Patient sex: M
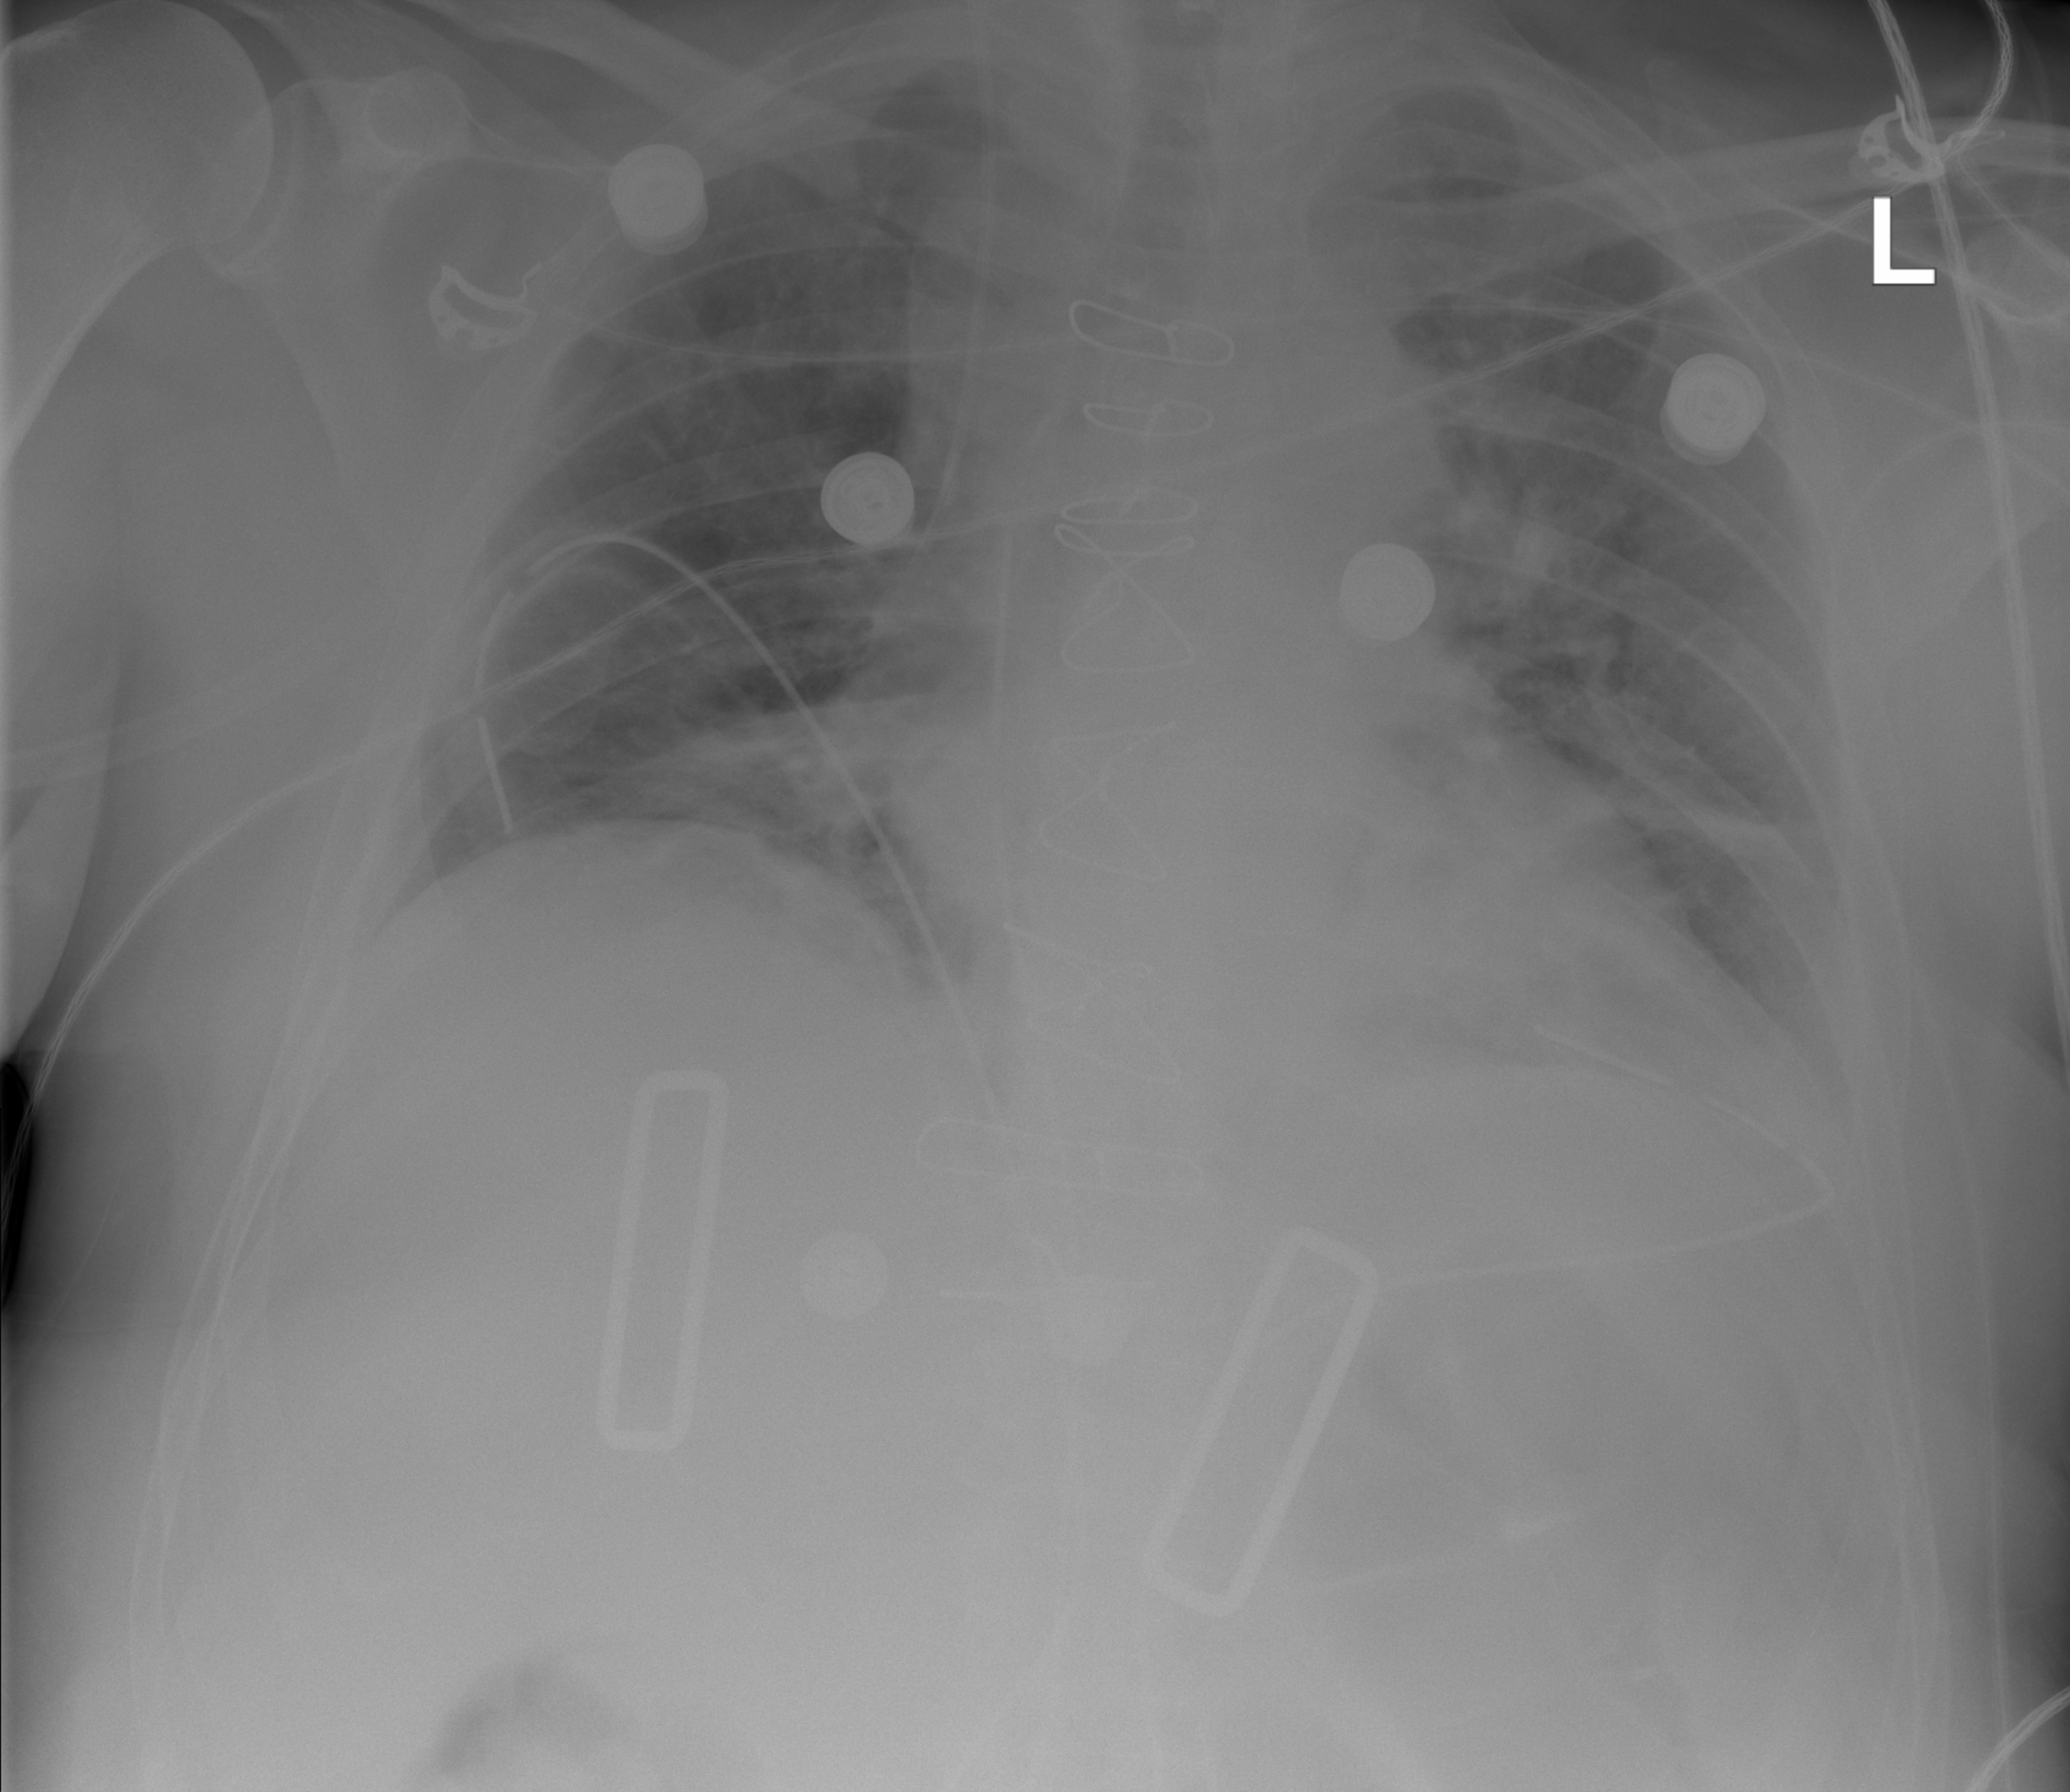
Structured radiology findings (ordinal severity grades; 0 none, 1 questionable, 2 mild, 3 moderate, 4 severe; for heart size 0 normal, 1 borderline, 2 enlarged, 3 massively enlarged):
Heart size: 0
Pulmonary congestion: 3
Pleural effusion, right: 0
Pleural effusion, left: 0
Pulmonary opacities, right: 2
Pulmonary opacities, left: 2
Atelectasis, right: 3
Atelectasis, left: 3